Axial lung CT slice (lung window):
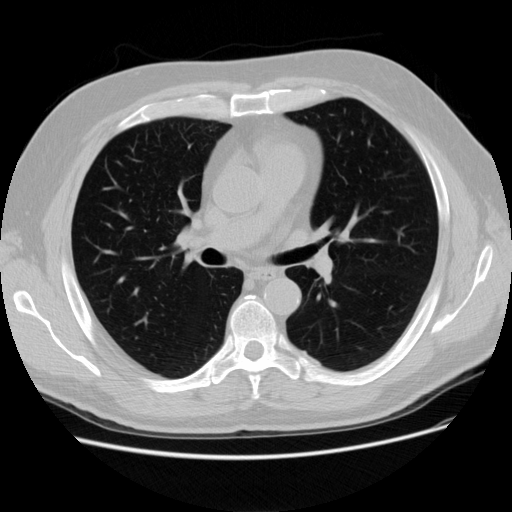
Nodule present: no